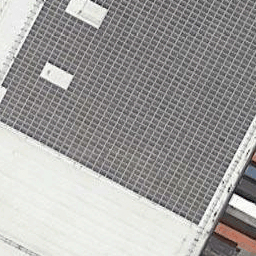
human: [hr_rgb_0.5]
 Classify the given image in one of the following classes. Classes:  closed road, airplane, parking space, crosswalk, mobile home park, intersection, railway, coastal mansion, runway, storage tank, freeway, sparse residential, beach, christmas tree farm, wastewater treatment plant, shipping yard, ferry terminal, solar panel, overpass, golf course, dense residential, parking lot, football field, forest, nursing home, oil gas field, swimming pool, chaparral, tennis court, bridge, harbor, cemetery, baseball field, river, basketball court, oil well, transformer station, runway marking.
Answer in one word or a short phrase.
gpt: solar panel